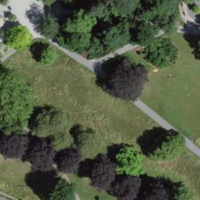
EUNIS habitat code: 53
Species observed at this site:
Cornus sanguinea
Fagus sylvatica